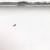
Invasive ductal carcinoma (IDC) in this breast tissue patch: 0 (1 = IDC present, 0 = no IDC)